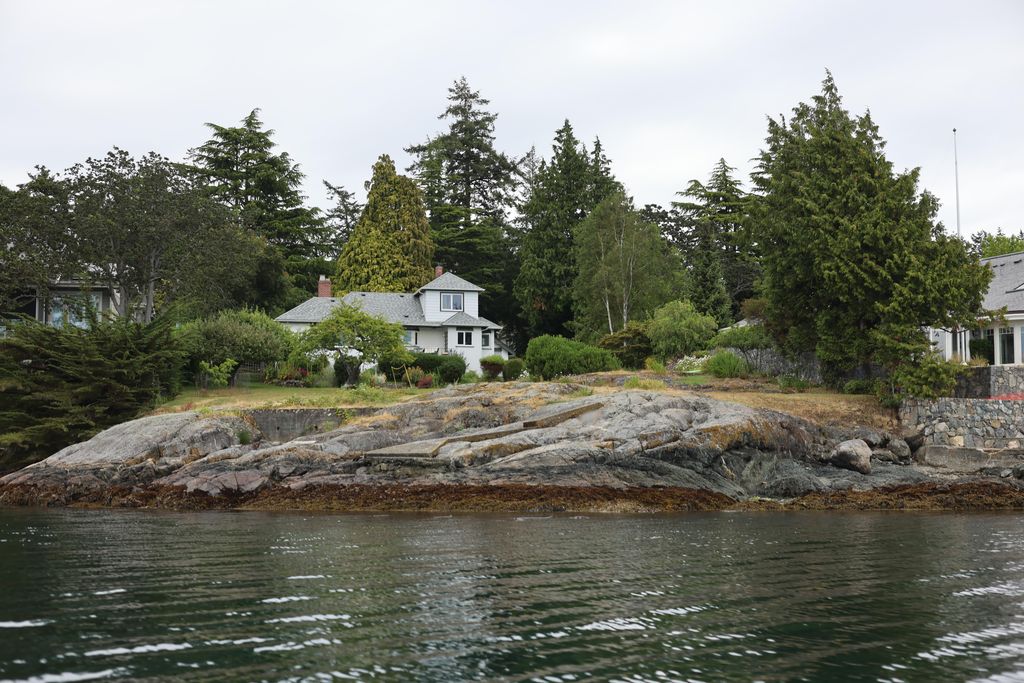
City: victoria